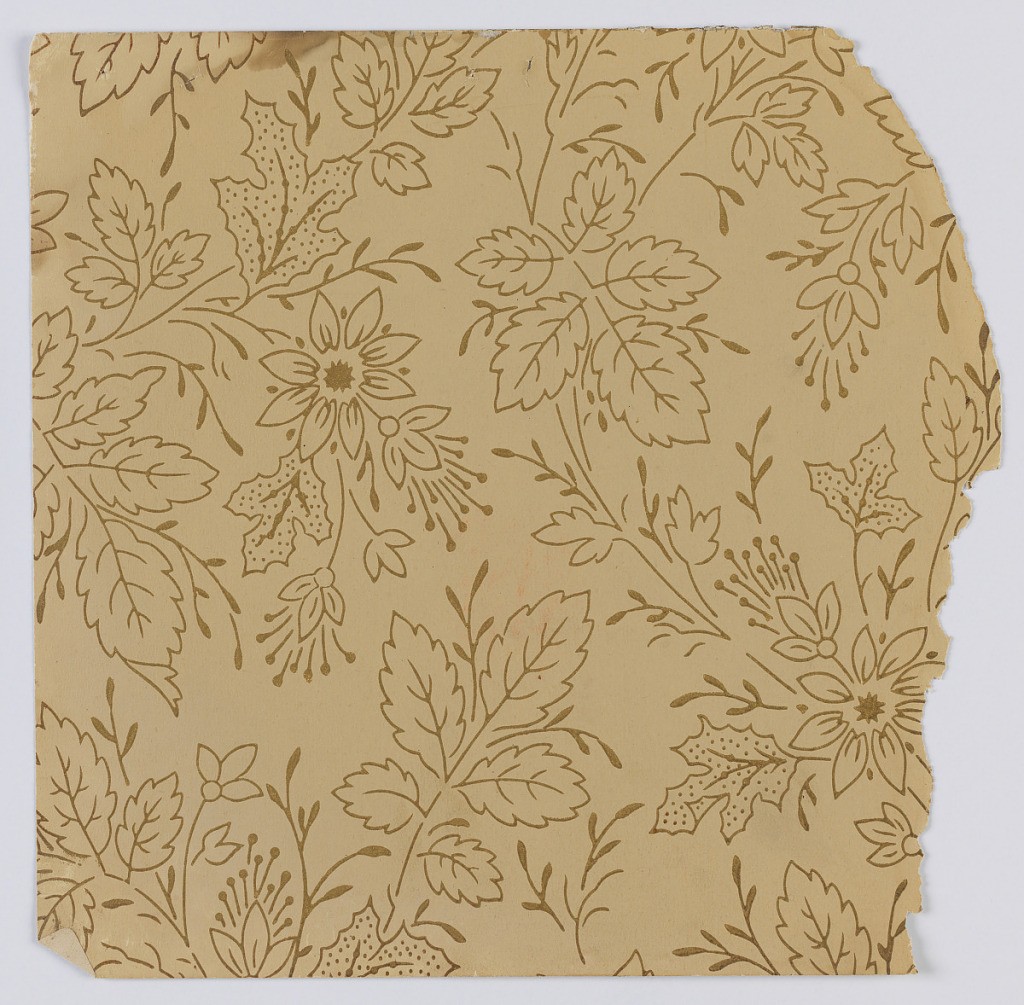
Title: Sidewall sample
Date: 1880–90
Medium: Machine-printed on paper
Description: Fragmentary wallpapers from sample book, including aesthetic-style and Anglo-Japanesque designs.

72 pages of samples.